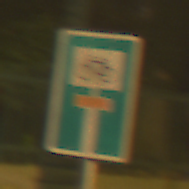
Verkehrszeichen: SackgasseRadverkehrDurchlaessig
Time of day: Night
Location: Outdoor (Urban)
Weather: Clear
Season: NotSpecified
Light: Artificial